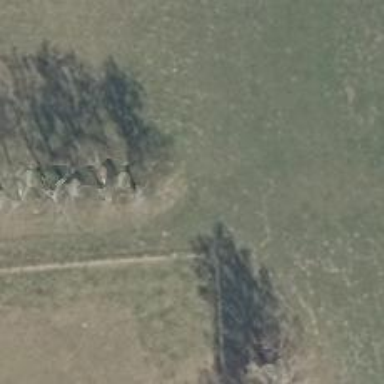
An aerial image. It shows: Row of trees in natural setting.